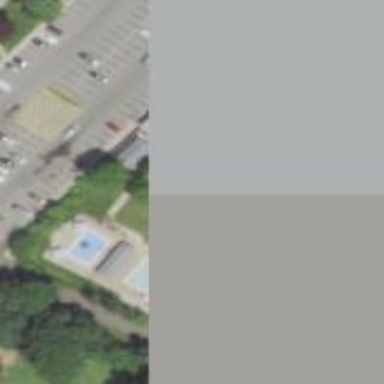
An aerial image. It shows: Sports centre specializing in swimming activities located in leisure land area.